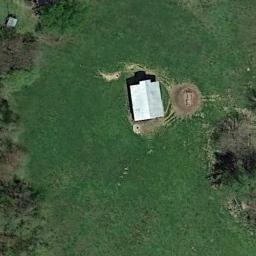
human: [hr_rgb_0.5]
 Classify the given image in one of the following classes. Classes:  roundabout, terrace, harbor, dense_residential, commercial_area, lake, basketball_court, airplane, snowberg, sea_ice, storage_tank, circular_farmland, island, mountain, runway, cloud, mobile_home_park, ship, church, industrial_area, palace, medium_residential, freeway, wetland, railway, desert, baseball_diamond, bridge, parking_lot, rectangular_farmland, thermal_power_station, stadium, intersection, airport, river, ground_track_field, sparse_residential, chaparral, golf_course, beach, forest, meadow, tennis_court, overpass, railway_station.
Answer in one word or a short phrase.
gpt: sparse_residential